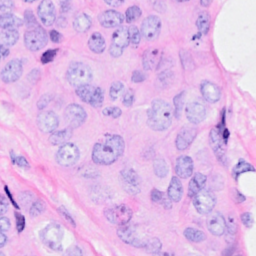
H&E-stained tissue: Breast